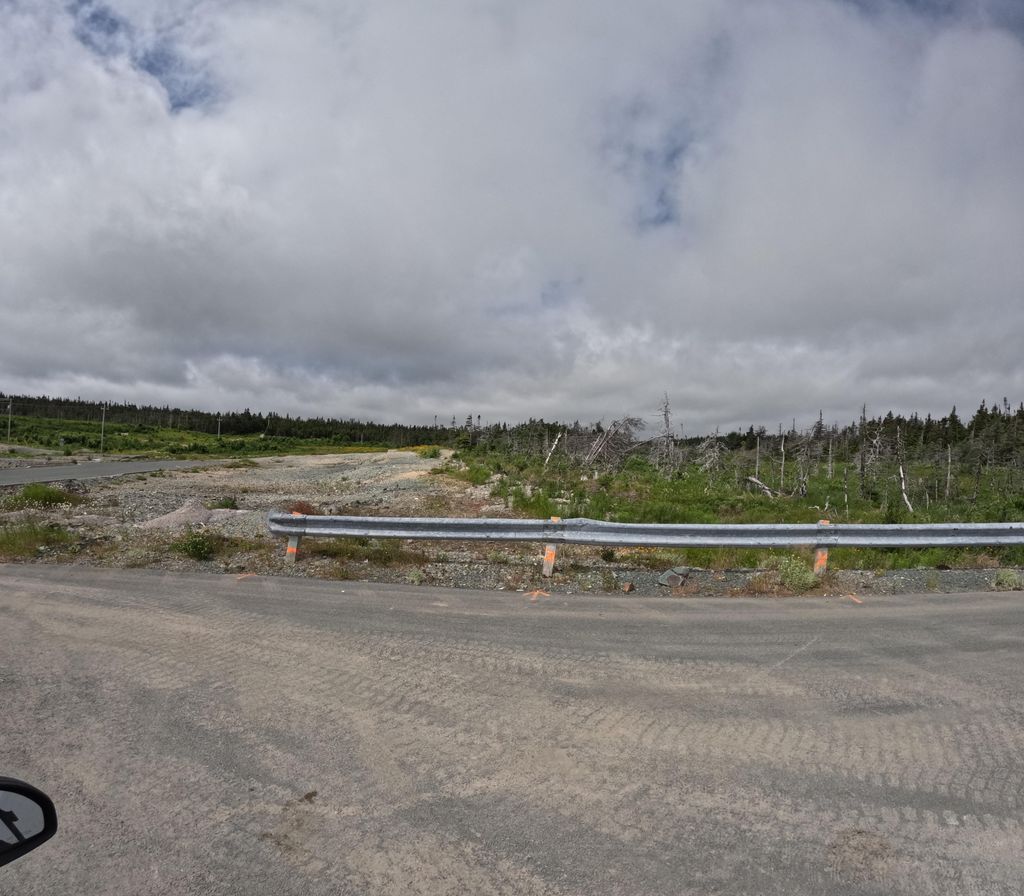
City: st_johns